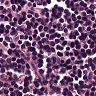
Metastatic tissue present: no